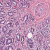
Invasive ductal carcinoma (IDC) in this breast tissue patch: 1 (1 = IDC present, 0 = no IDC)